Field crop: maize
Growth stage: 2
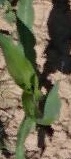
Species: maize